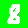
Digit: 8